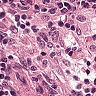
Metastatic tissue present: no